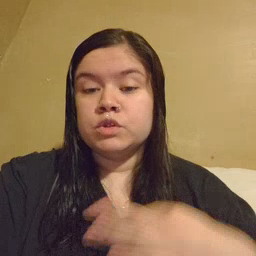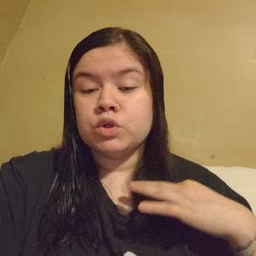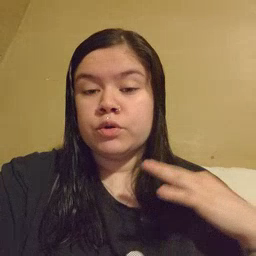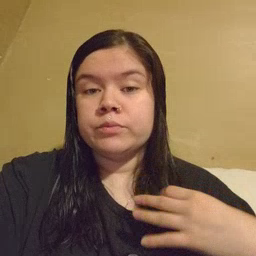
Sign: shirt